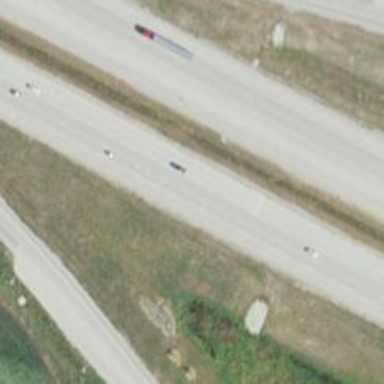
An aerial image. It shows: Asphalt motorway.